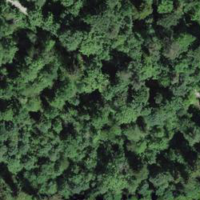
EUNIS habitat code: 41
Species observed at this site:
Dendrocopos major